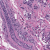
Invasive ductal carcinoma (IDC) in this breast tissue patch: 0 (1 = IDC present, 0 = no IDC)